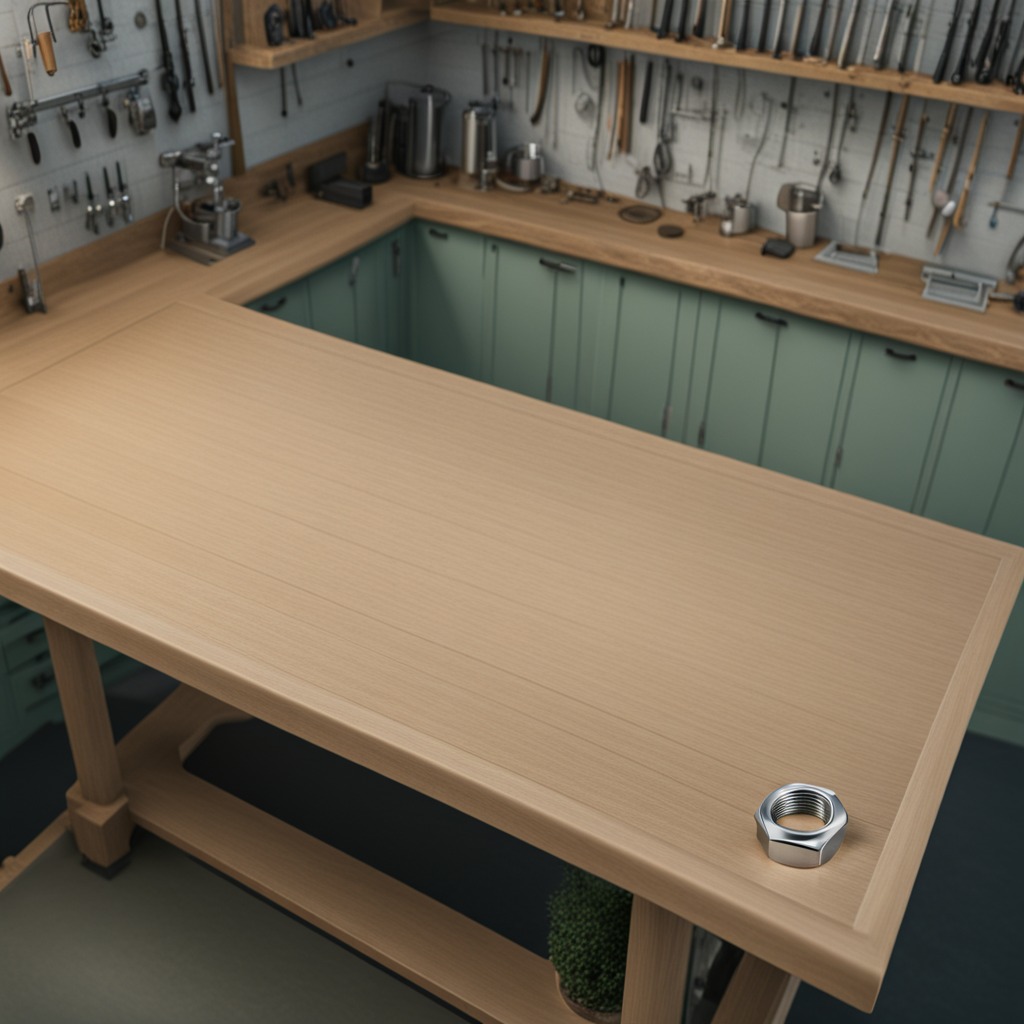
A metal nut is lying on a workbench inside a coastal fishing gear workshop.